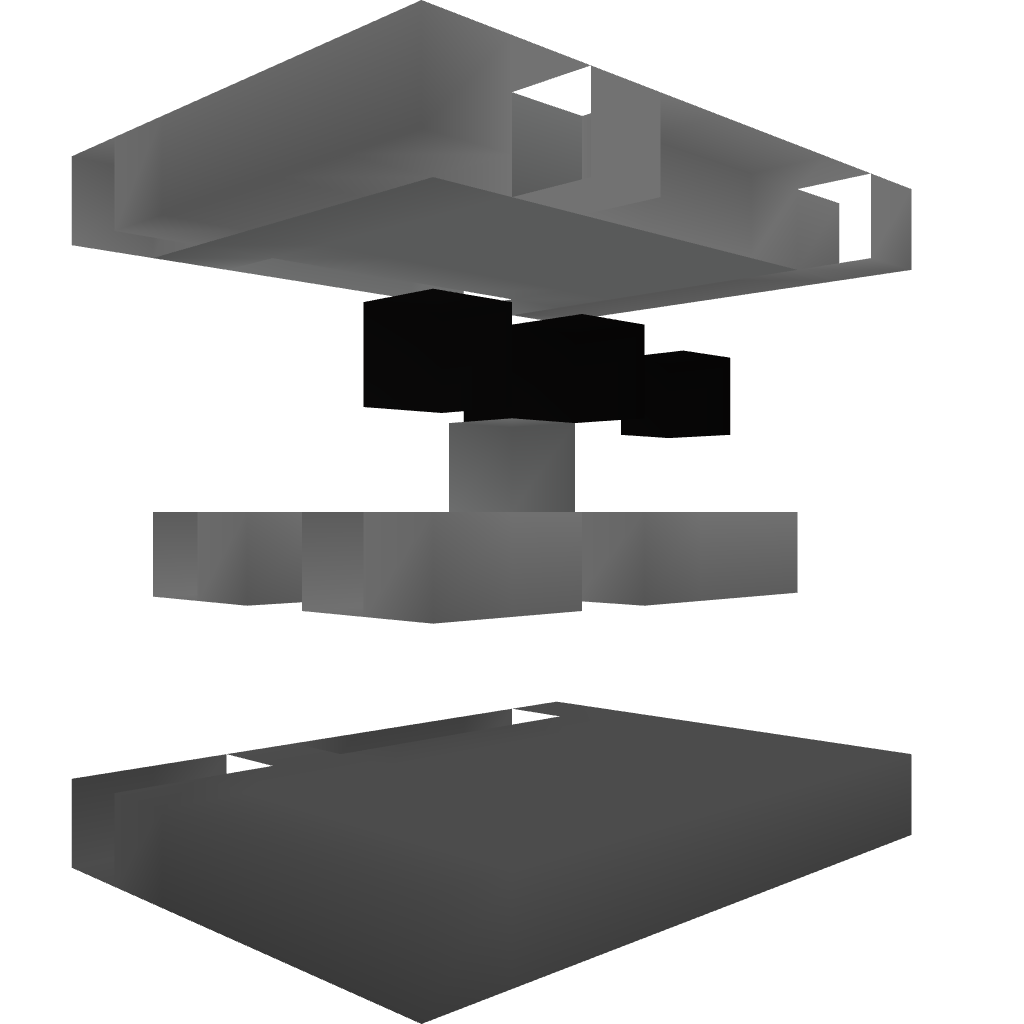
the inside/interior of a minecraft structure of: Jail/Prison